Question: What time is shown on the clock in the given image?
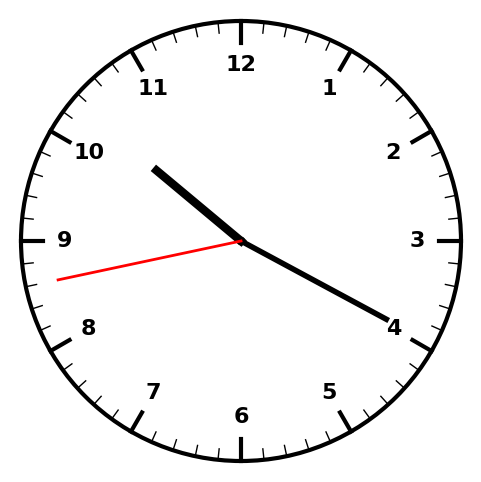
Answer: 10:19:43